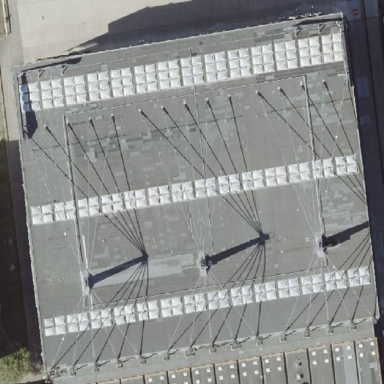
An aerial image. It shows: Hangar.